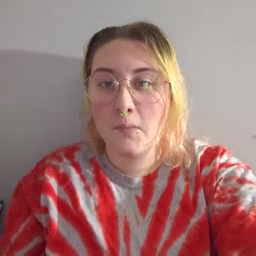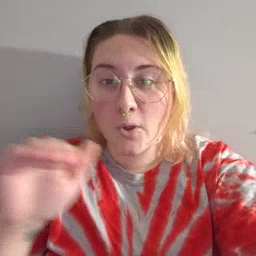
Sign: pool